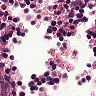
Metastatic tissue present: yes